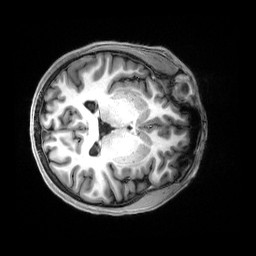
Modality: T1w
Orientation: axial
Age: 19
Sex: female
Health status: healthy
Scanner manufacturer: siemens
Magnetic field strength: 3 T
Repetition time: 2.5 s
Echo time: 0.00222 s